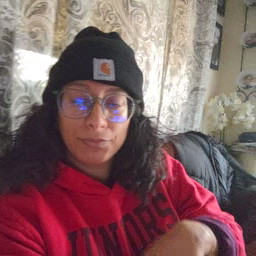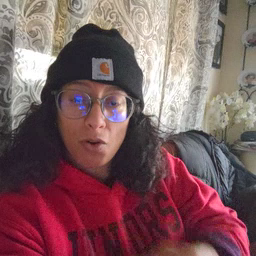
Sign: hungry